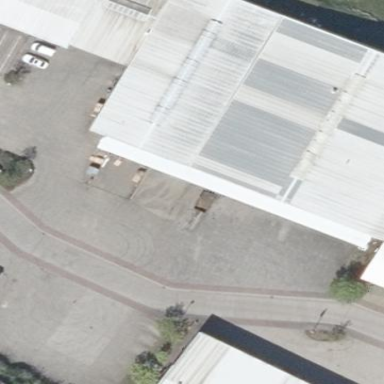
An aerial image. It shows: Part of building.